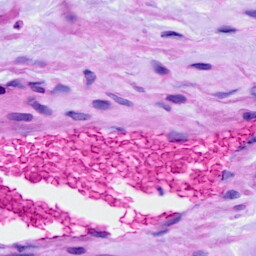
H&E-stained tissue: Ovarian